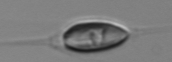
Label: Chrysochromulina